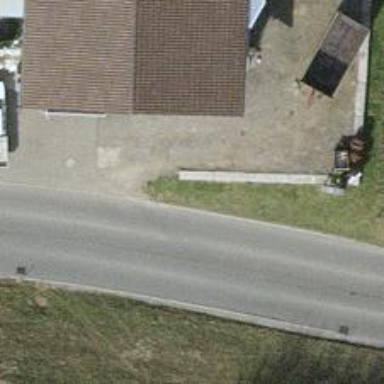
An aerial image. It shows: Bus stop with platform for public transport.